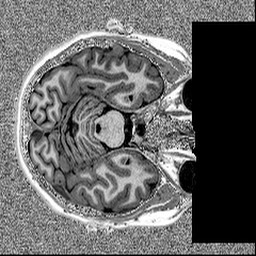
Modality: MP2RAGE
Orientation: axial
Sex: female